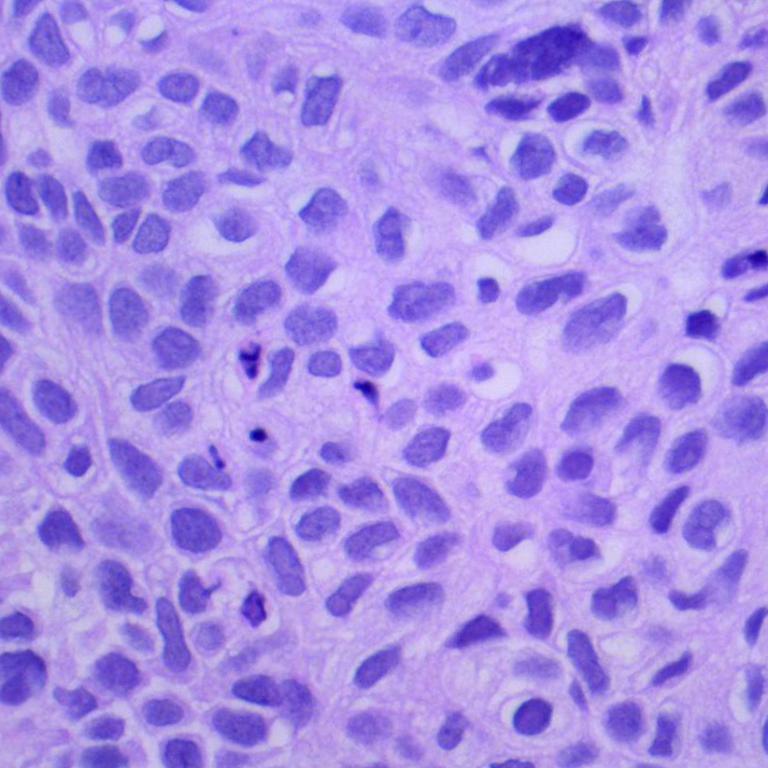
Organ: lung
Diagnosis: squamous carcinomas